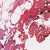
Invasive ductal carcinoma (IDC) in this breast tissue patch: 0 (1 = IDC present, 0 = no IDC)